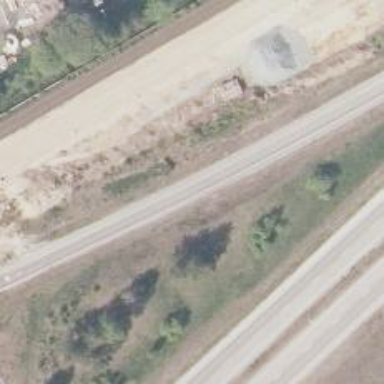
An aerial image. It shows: Trunk link road with asphalt surface. The road has functional class of tertiary.